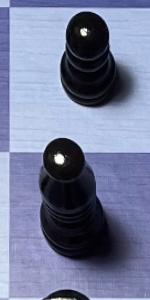
Label: Bishop_Black